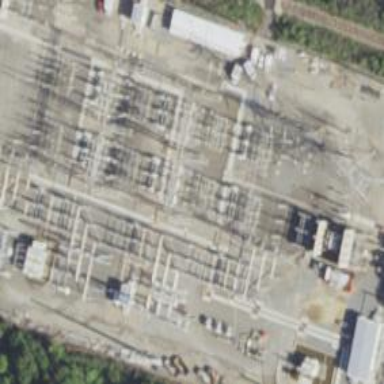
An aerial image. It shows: Switch for power supply.